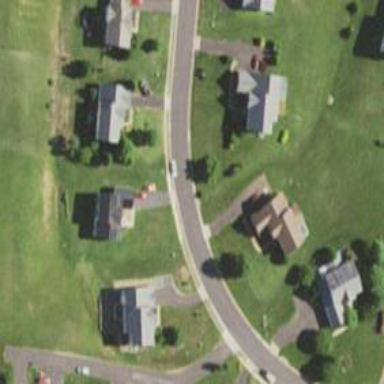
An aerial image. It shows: Residential road with sidewalk on the left.